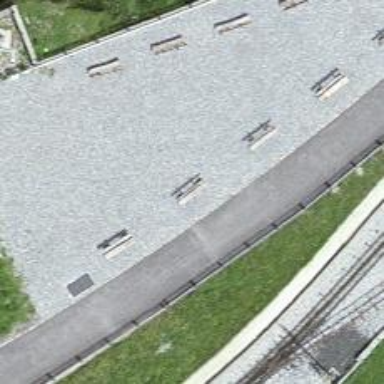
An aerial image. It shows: Bench for seating.